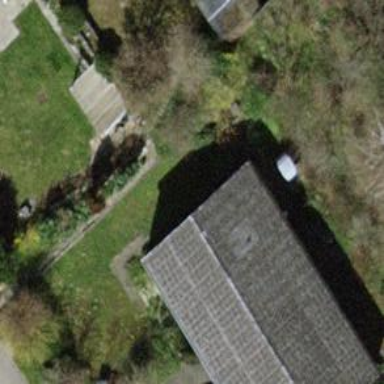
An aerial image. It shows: Detached building with skillion roof shape.